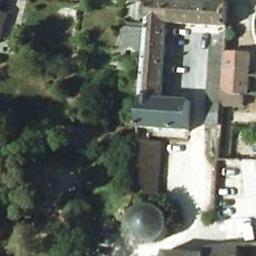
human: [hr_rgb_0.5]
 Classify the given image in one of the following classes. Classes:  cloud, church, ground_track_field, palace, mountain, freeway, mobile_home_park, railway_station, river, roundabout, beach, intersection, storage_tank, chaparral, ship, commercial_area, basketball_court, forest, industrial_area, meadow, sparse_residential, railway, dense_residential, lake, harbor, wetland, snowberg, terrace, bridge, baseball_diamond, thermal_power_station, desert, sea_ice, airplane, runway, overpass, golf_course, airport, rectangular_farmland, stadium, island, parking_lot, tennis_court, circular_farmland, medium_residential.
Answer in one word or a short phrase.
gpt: church